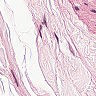
Metastatic tissue present: no